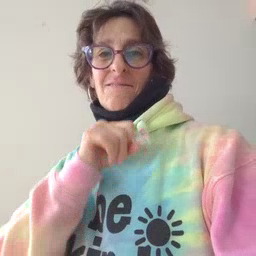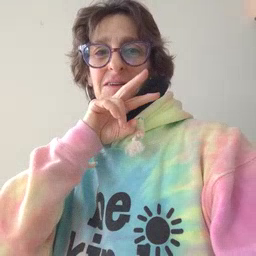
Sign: frog